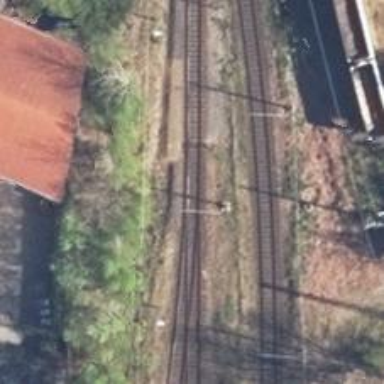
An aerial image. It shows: Railway switch.